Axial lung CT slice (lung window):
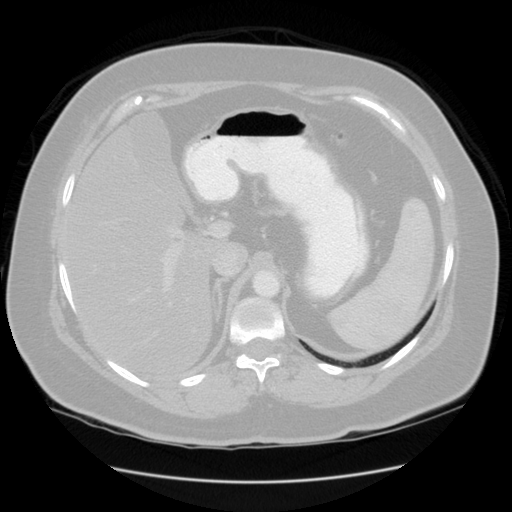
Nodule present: no